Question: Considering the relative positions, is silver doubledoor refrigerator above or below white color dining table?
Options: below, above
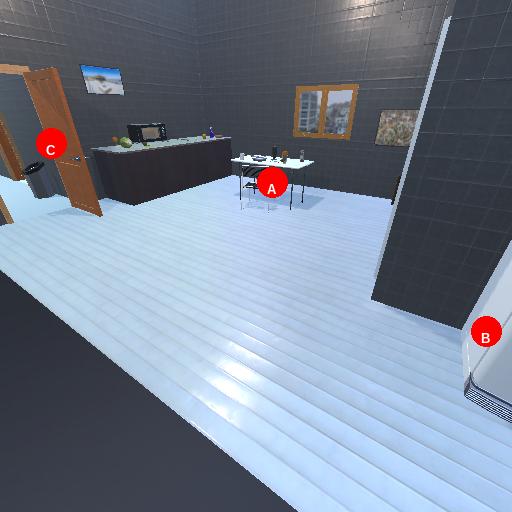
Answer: below